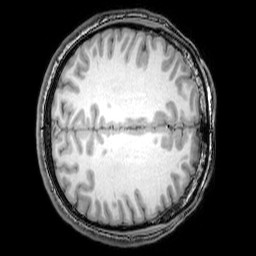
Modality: T1w
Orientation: axial
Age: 24
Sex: male
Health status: healthy
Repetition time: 0.081 s
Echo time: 0.037 s